Aerial crown-view tile of a tropical tree (Barro Colorado Island, Panama), acquired 20250616:
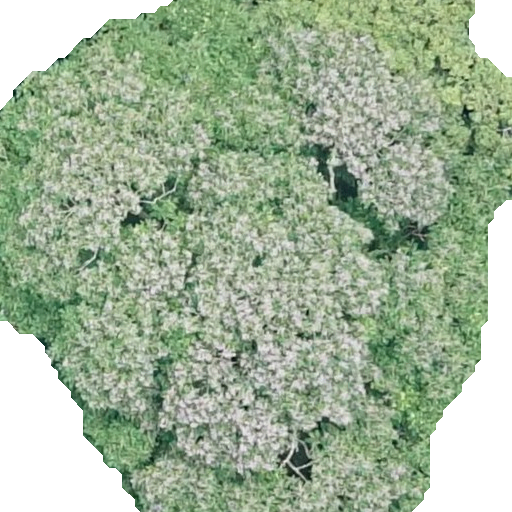
Species: Dipteryx oleifera
GBIF accepted scientific name: Dipteryx oleifera
Crown area: 376.516 m²